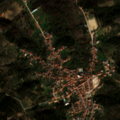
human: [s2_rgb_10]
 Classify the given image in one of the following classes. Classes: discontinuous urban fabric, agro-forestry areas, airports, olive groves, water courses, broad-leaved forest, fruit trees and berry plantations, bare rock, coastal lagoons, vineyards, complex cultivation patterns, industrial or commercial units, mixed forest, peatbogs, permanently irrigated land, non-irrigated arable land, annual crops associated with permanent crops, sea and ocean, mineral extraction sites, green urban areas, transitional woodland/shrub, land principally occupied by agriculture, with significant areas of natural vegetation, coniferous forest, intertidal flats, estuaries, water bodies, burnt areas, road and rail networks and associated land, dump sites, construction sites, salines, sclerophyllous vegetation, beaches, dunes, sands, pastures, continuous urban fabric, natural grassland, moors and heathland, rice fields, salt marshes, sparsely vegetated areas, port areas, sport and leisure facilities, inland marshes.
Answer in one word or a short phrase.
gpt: discontinuous urban fabric, olive groves, agro-forestry areas, broad-leaved forest, transitional woodland/shrub, burnt areas